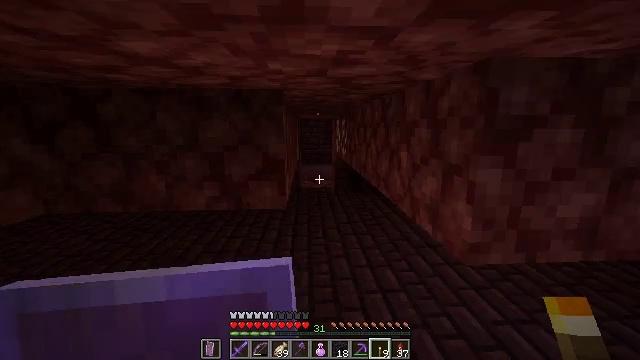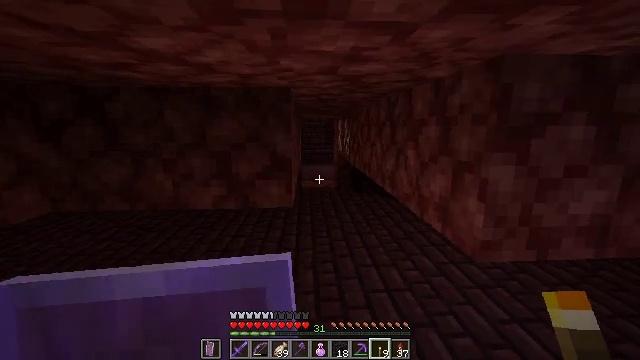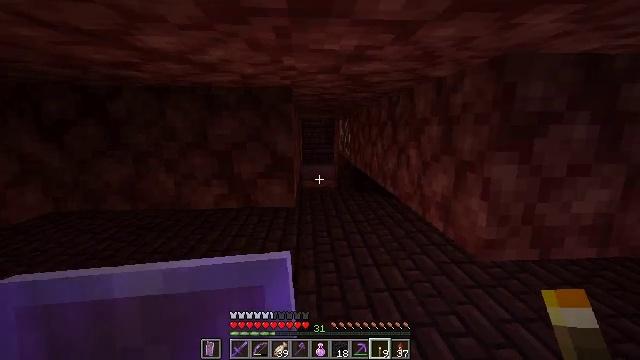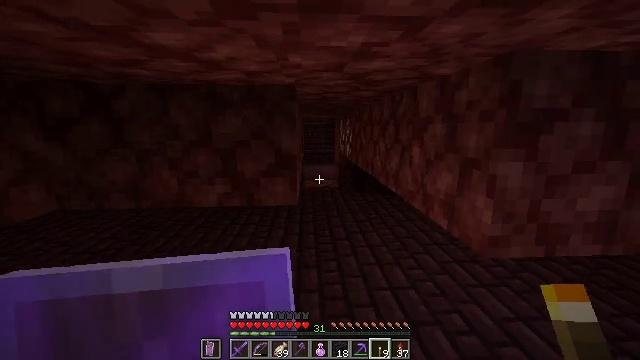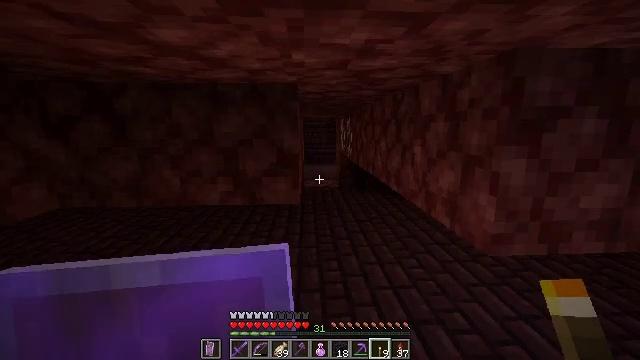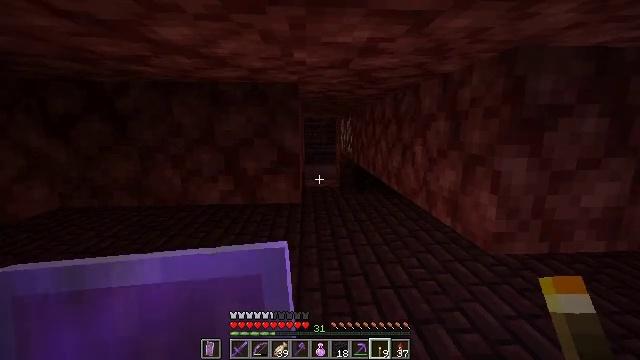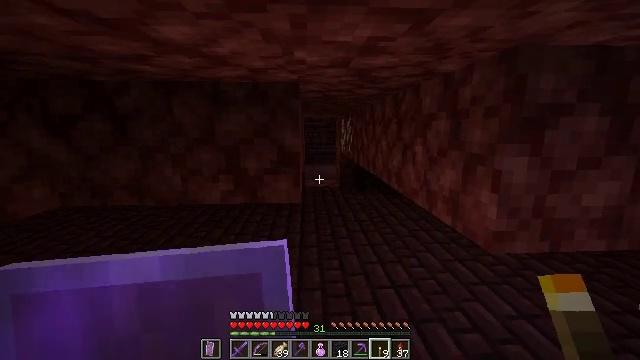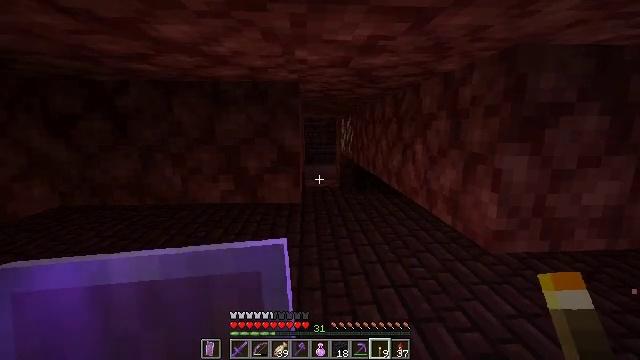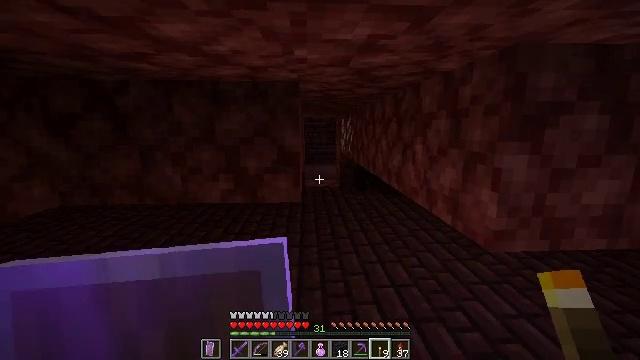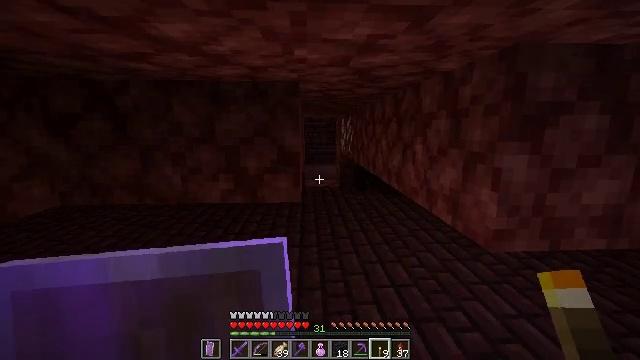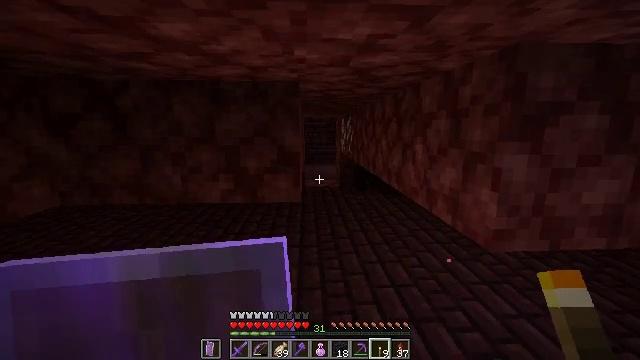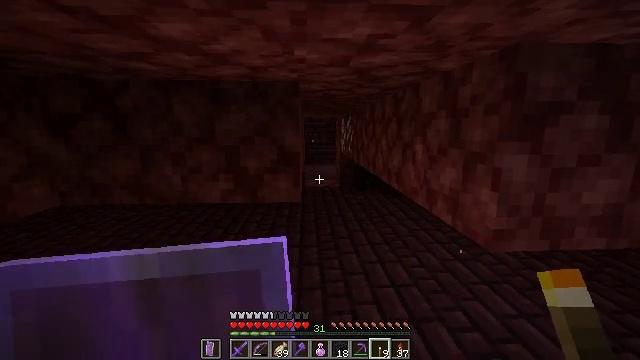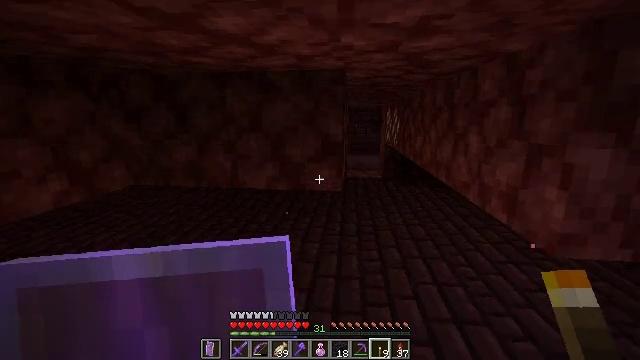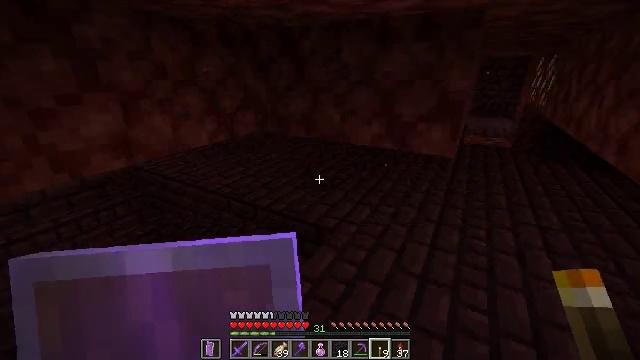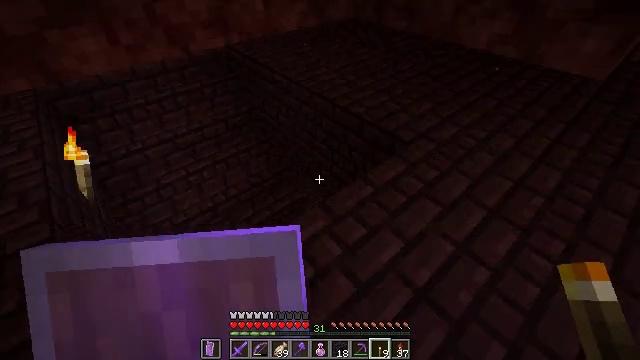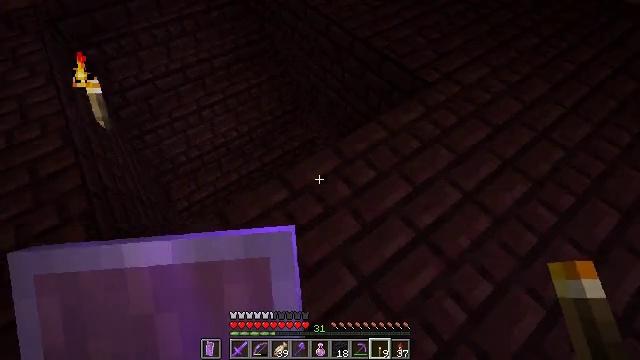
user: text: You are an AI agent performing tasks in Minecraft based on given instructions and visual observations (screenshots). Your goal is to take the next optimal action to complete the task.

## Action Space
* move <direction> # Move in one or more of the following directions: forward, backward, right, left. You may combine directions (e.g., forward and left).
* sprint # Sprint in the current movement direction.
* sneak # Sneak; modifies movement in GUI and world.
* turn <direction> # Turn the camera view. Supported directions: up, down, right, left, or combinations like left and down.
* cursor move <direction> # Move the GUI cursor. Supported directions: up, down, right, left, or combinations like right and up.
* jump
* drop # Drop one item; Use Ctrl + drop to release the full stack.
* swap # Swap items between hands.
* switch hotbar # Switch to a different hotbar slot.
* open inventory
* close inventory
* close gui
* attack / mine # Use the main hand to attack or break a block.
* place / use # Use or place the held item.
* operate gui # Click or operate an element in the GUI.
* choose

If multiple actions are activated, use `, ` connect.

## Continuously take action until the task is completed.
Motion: motion action
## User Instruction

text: Break the chest to retrieve items inside.
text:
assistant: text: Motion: no_op
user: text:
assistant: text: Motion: no_op
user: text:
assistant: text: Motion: no_op
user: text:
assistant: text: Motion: no_op
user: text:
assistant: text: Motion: no_op
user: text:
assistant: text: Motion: no_op
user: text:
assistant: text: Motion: no_op
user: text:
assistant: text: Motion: no_op
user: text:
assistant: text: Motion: no_op
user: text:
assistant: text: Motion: no_op
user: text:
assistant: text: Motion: no_op
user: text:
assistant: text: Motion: turn left and down
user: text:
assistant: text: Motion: turn left and down
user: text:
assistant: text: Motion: turn left and down
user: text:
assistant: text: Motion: turn left and down
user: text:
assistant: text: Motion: turn left and down
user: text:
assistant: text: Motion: turn left and down
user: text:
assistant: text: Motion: turn left and down
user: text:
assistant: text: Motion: turn left and down
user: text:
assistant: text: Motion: move forward
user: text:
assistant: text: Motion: move forward
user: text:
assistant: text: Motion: move forward
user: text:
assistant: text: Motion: move forward
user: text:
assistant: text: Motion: move forward
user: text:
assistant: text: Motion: move forward, turn up
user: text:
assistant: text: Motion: move forward, turn left and up
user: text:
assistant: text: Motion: move forward, turn left and up
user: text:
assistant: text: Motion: move forward, turn left and up
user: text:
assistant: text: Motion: move forward
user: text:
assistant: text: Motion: move forward